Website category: restaurant
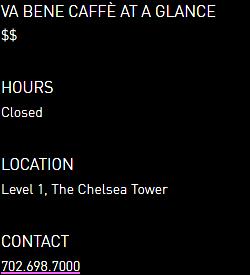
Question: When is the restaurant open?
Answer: Closed

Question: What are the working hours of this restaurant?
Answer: Closed

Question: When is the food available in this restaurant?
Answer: Closed

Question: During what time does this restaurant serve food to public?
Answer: Closed

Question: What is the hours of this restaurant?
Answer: Closed

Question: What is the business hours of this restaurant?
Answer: Closed

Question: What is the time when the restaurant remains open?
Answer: Closed

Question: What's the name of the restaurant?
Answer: Va Bene Caff at a glance

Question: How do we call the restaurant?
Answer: Va Bene Caff at a glance

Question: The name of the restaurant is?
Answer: Va Bene Caff at a glance

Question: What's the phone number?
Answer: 702.698.7000

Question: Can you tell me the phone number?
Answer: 702.698.7000

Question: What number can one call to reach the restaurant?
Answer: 702.698.7000

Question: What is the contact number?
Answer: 702.698.7000

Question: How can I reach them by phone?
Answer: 702.698.7000

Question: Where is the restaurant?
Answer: Level 1, The Chelsea Tower

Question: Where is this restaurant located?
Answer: Level 1, The Chelsea Tower

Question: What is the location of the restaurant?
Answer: Level 1, The Chelsea Tower

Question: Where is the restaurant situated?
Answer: Level 1, The Chelsea Tower

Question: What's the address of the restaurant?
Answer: Level 1, The Chelsea Tower

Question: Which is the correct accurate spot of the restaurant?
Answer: Level 1, The Chelsea Tower

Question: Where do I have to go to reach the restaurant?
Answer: Level 1, The Chelsea Tower